Interaction volume radius: 5 \u00c5
Interaction volume height: 20 \u00c5
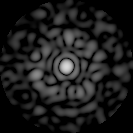
Disorder parameter: 0.8627